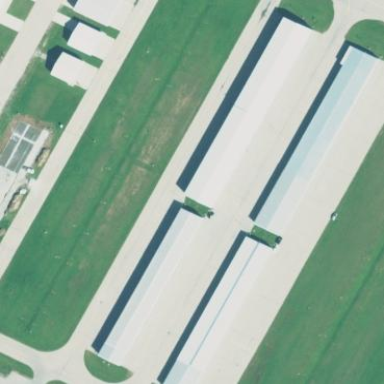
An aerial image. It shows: Hangar building located at airport.